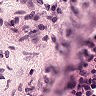
Metastatic tissue present: no